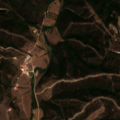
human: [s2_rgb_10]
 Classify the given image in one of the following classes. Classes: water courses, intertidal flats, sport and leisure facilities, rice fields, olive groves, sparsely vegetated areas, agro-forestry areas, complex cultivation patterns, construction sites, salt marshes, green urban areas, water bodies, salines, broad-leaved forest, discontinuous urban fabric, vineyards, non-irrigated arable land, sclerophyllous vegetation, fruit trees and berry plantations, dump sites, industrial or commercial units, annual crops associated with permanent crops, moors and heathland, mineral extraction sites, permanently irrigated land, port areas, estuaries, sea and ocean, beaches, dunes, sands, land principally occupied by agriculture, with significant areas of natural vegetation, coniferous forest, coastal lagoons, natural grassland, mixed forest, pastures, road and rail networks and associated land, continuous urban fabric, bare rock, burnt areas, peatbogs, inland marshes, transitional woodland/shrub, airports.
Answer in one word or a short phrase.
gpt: complex cultivation patterns, broad-leaved forest, sclerophyllous vegetation, transitional woodland/shrub